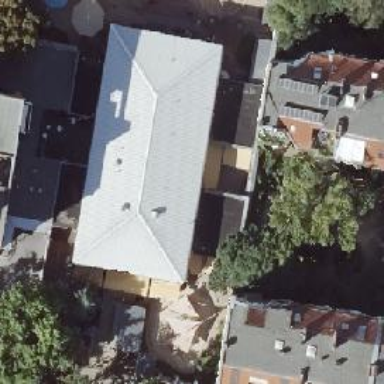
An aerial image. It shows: Kindergarten.